Question: I have a large tile grid from where I want to select a bunch of tiles in a specific area. The selection of the tiles is going to start from the black tile.

I made a picture to illustrate what tiles I want. The only thing I have is the center tile. As you can see on the picture the distance from the center and to the border tiles are manhattan distance.
This is a explaination of what the algorithm will need. A center tile and a distance.
'''
std::vector<Tile*> getTilesInArea(Tile *centerTile, int distance)
{
// Do calculation and return a vector with the wanted tiles
}
'''
NOTE. The distance are in tiles. As you can see on the image, the distance is 10 (10 tiles in each direction from the center tile).
Thank you people.
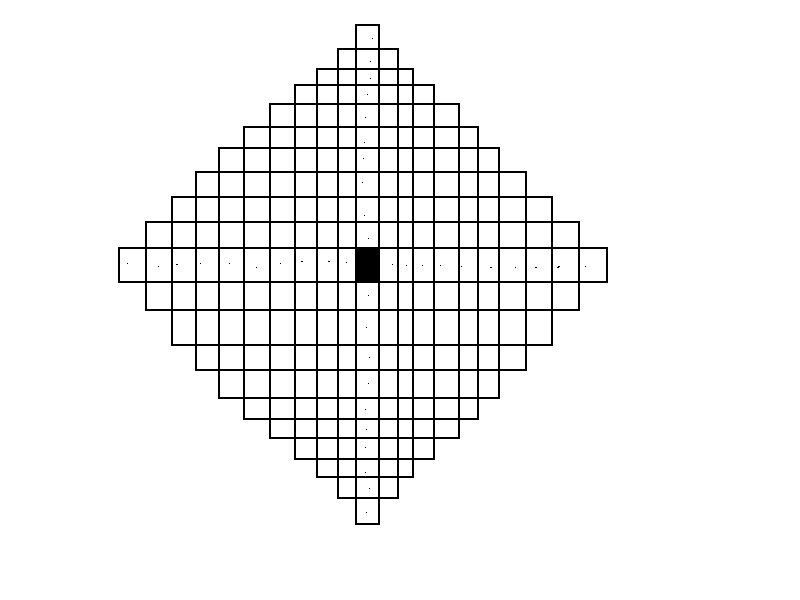
Answer: Assuming the each tile has pointers to it's neighbors, up, down, right, left, here's a basic idea in pseudo code.
'''
getTilesInArea(centerTile, distance):
returnVector <- {}
l = centerTile
r = centerTile
for (i = 0; i < distance; i++)
l = l.left
r = r.right
traverseUpDown(returnVector, l, distance-i)
traverseUpDown(returnVector, r, distance-i)
return returnVector
traverseUpDown(vector, tile, count):
vector.add(tile)
u = tile
d = tile
for (i=0; i<count; i++)
u = u.up
d = d.down
vector.add(u)
vector.add(d)
'''